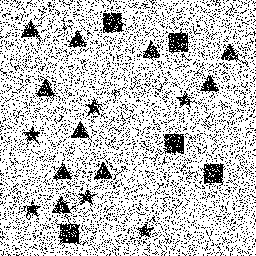
Squares: 5
Triangles: 10
Stars: 6
Total shapes: 21